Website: apple
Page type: billing-address
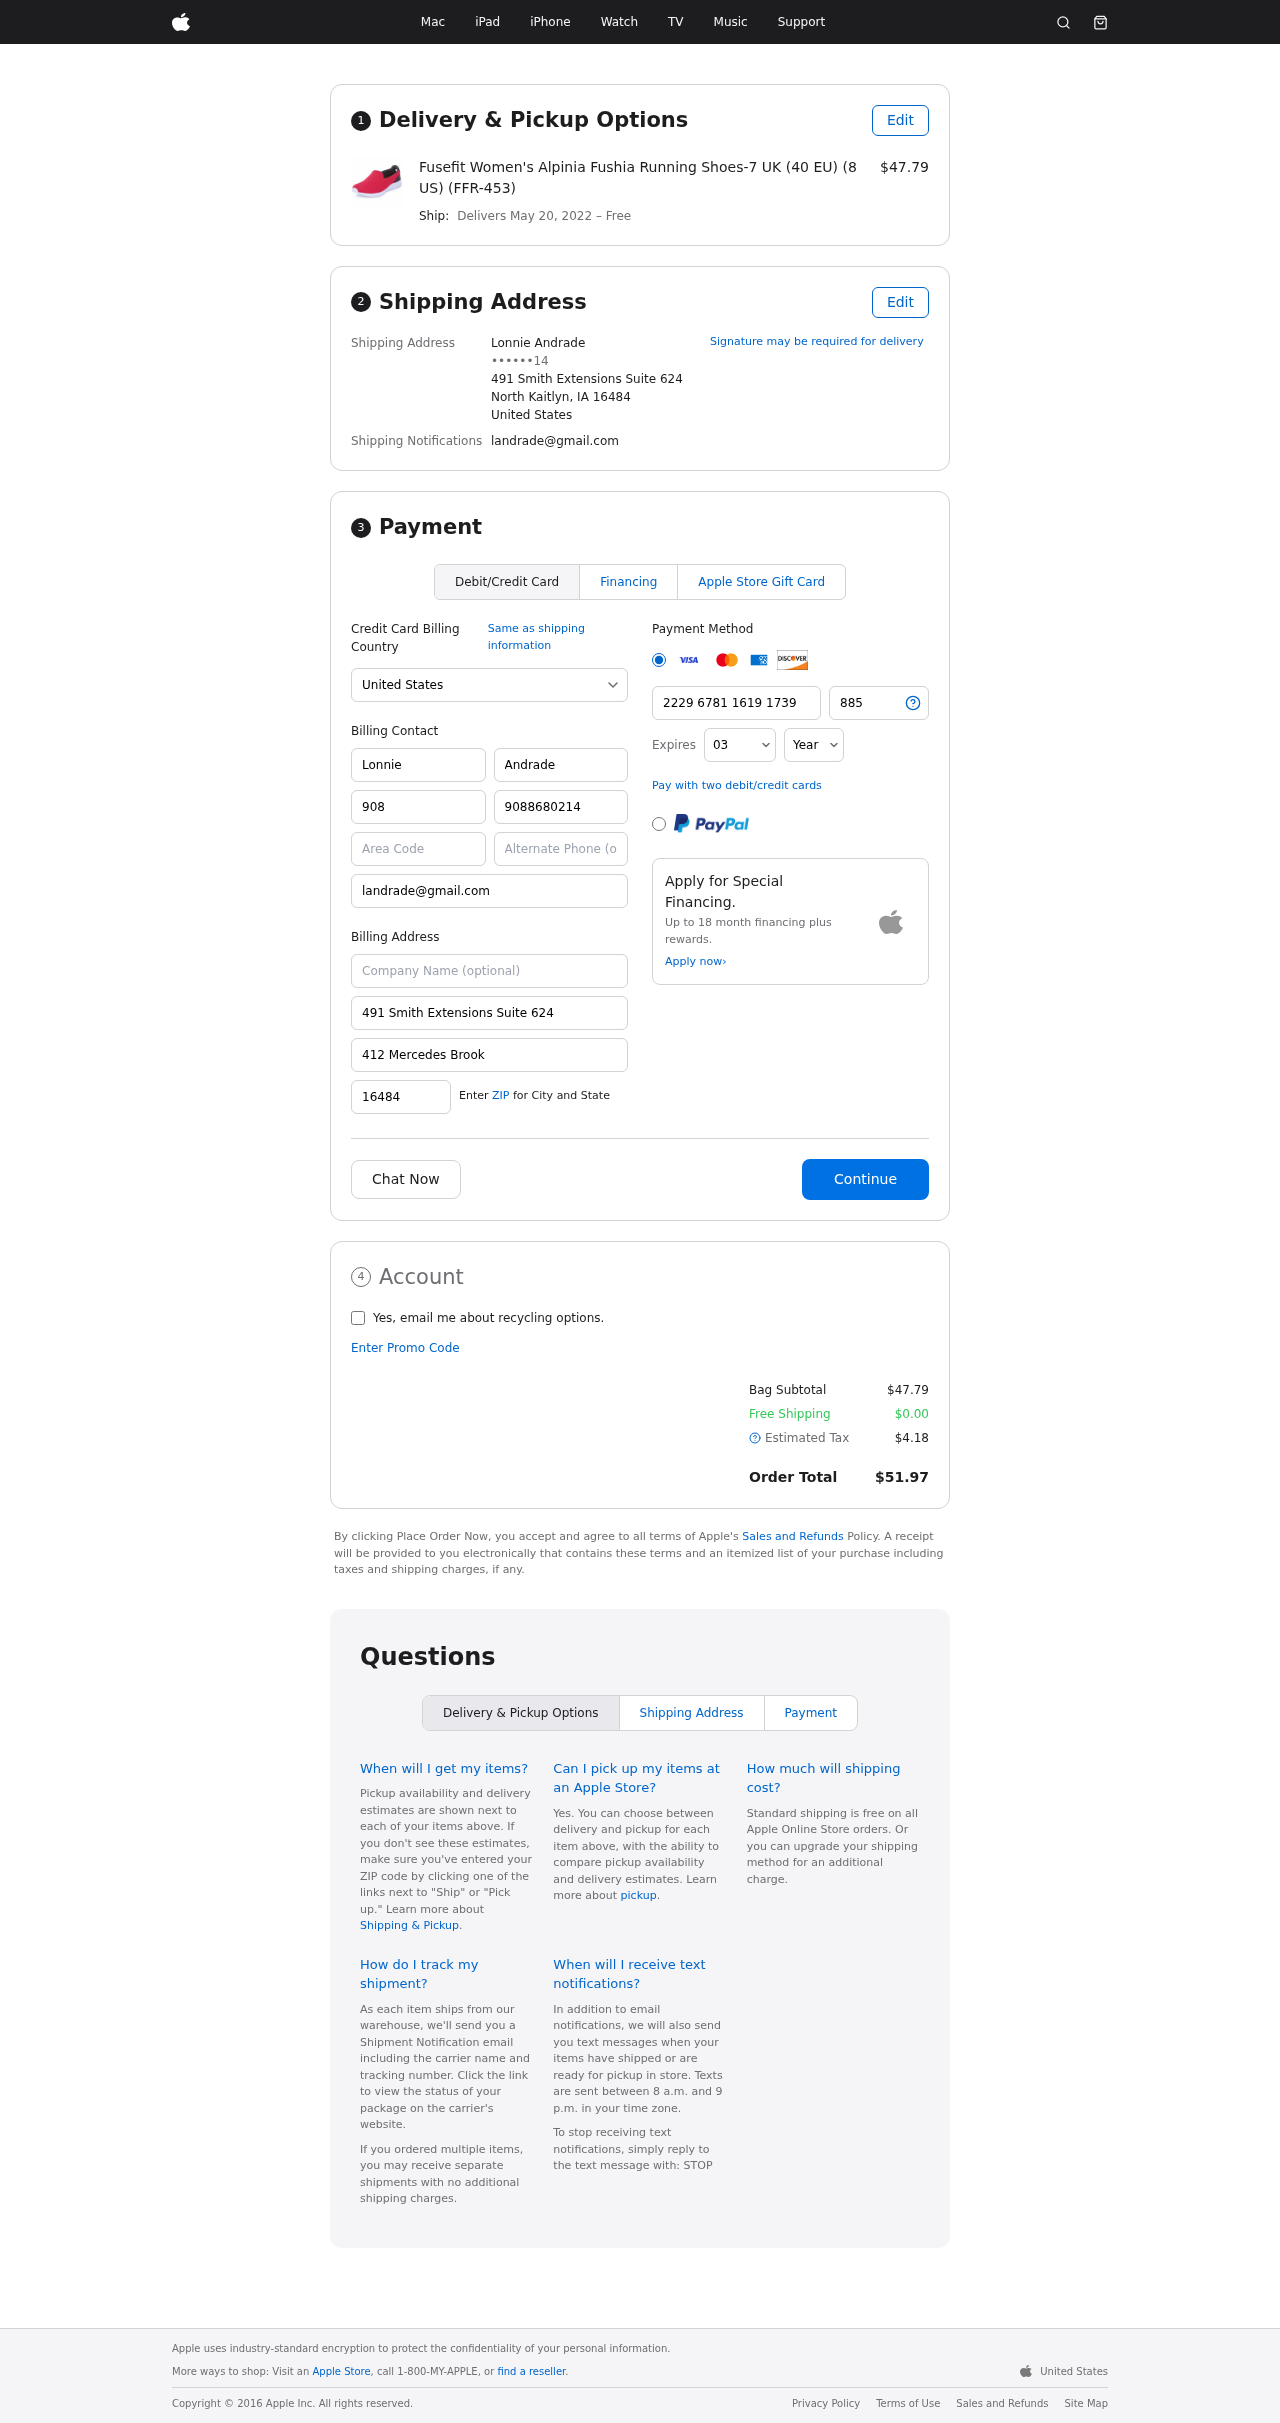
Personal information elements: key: PII_CARD_CVV
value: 885
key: PII_CARD_EXPIRY_MONTH
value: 03
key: PII_CARD_EXPIRY_YEAR
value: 30
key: PII_CARD_NUMBER
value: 2229 6781 1619 1739
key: PII_CITY_STATE_ZIP
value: North Kaitlyn, IA 16484
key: PII_COUNTRY
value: United States
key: PII_EMAIL
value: landrade@gmail.com
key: PII_FULLNAME
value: Lonnie Andrade
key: PII_STREET
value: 491 Smith Extensions Suite 624
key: PII_PHONE_MASKED
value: ••••••14
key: PII_BILLING_FIRSTNAME
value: Lonnie
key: PII_BILLING_LASTNAME
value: Andrade
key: PII_BILLING_PHONE_AREA
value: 908
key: PII_BILLING_PHONE
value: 9088680214
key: PII_BILLING_EMAIL
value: landrade@gmail.com
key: PII_BILLING_STREET
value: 491 Smith Extensions Suite 624
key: PII_BILLING_STREET2
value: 412 Mercedes Brook
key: PII_BILLING_POSTCODE
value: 16484
Product elements: key: PRODUCT1_NAME
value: Fusefit Women's Alpinia Fushia Running Shoes-7 UK (40 EU) (8 US) (FFR-453)
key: PRODUCT1_PRICE
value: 47.79
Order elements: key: ORDER_DELIVERY_DATE
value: May 20, 2022
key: ORDER_SUBTOTAL
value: $47.79
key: ORDER_SHIPPING_COST
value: $0.00
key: ORDER_TAX
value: $4.18
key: ORDER_TOTAL
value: $51.97